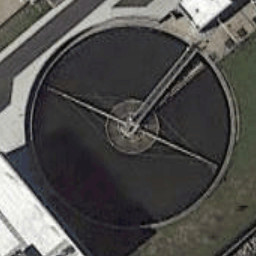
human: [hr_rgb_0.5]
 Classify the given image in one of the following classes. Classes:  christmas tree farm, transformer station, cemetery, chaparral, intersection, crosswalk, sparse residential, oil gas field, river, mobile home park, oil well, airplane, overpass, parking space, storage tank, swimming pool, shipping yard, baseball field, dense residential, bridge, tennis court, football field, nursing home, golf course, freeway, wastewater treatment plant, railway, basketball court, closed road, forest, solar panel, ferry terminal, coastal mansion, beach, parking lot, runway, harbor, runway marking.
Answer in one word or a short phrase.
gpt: wastewater treatment plant